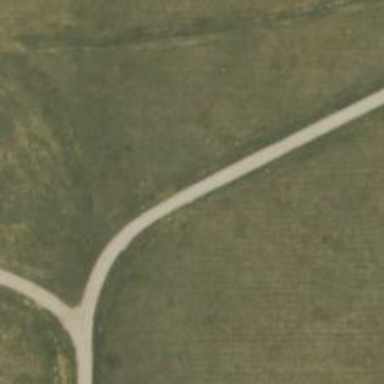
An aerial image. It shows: Road leading to wind farm area designated for service vehicles.